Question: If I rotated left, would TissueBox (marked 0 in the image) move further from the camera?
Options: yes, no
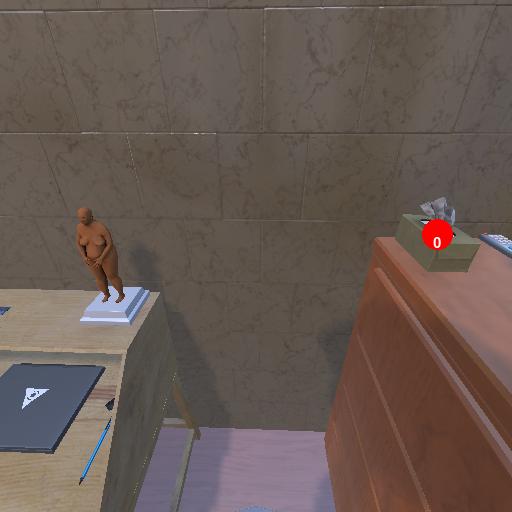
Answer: yes